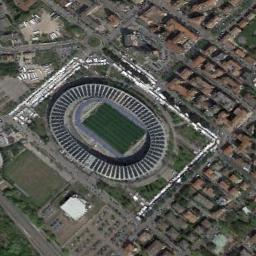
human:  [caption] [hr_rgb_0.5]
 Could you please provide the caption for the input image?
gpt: This oval stadium is surrounded by dense residential areas .

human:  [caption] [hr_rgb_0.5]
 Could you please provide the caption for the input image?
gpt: The stadium is on the bare land next to some buildings and roads .

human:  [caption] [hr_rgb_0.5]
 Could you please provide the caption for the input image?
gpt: Many buildings are next to the stadium .

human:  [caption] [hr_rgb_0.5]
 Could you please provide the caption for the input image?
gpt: There is a road between the oval gym and the residential area, And it is surrounded by vegetation .

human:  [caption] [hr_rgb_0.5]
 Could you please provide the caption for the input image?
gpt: There are many brown buildings near the stadium .